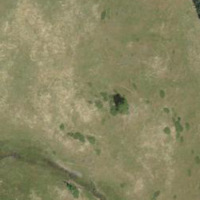
EUNIS habitat code: 26
Species observed at this site:
Gentianella campestris